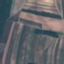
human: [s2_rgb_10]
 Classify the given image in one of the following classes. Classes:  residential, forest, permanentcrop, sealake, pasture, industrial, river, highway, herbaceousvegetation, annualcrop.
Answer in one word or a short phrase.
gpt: PermanentCrop